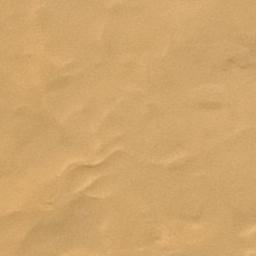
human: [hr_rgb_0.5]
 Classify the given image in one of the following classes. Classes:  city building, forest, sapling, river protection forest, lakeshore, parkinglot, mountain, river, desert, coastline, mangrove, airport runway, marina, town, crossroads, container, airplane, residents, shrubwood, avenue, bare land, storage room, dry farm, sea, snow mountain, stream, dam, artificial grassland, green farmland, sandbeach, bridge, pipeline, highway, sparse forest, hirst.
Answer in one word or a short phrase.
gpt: desert